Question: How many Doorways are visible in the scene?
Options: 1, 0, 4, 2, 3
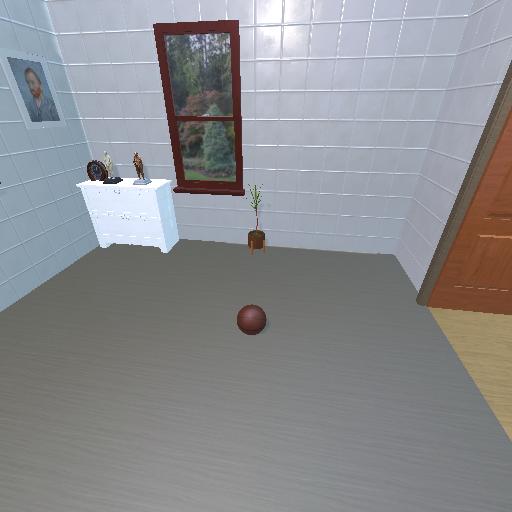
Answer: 1